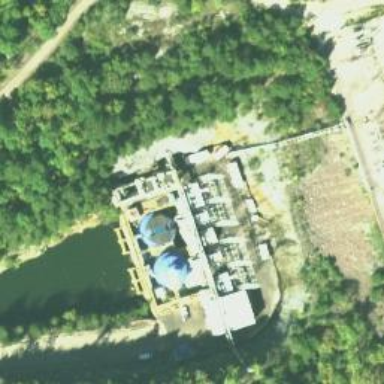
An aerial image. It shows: Hydro power generator using the water-pumped-storage method.